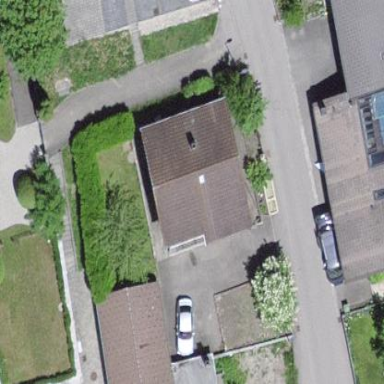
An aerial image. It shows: Residential building.